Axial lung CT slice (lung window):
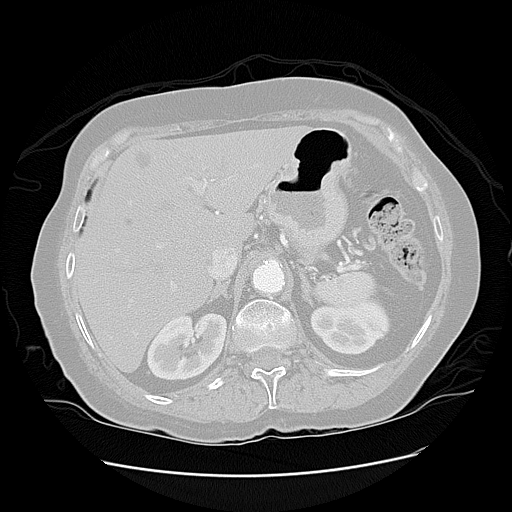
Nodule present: no